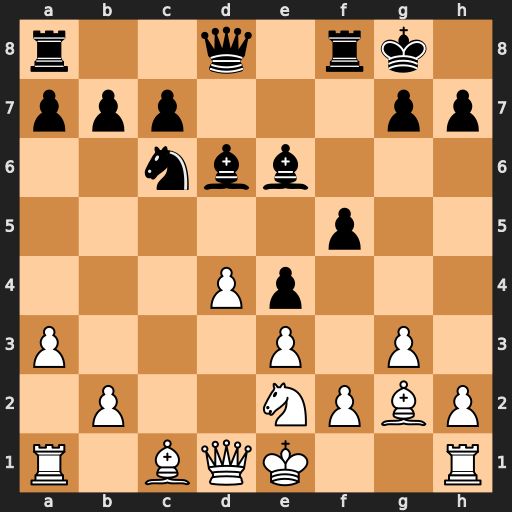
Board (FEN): r2q1rk1/ppp3pp/2nbb3/5p2/3Pp3/P3P1P1/1P2NPBP/R1BQK2R
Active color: w
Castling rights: KQ
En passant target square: -
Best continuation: d5 Ne5 dxe6 Nd3+ Kf1